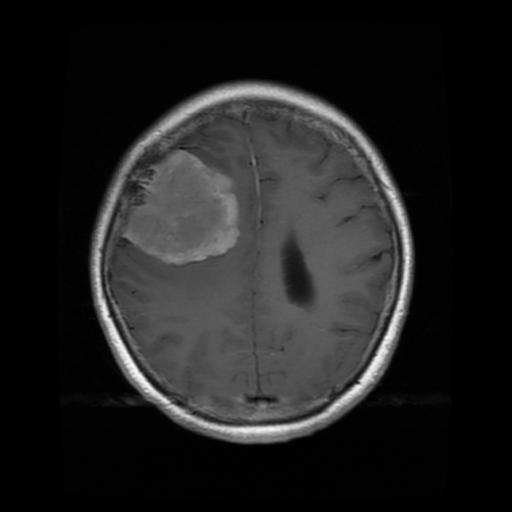
Label: meningioma